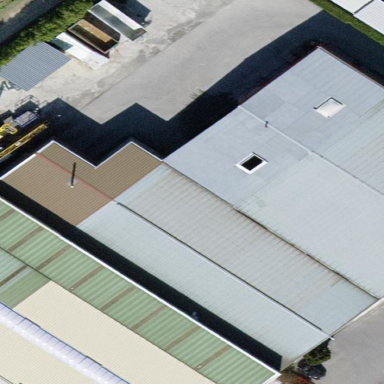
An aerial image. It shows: Commercial building.